Question: I was trying to develop a clustering algorithm tasked with finding k classes on a set of 2D points, (with k given as input) using use the Kruskal algorithm lightly modified to find k spanning trees instead of one.
I compared my output to a proposed optimum (1) using the rand index, which for k = 7 resulted on 95.5%. The comparison can be seen on the link below.
The set have 5 clearly spaced clusters that are easily classified by the algorithm, but the results are rather disappointing for k > 5, which is when things start to get tricky. I believe that my algorithm is correct, and maybe the data is particularly bad for a Kruskal approach. Single Linkage Agglomerative Clustering, such as Kruskal's, are known to perform badly at some problems since it reduces the assessment of cluster quality to a single similarity between a pair of points.
The idea of the algorithm is very simple:
- - -

Why is the algorithm failing like that? Is it Kruskal's fault? If so, why precisely? Any suggestions to improve the results abandoning Kruskal?
(1): Gionis, A., H. Mannila, and P. Tsaparas, Clustering aggregation. ACM Transactions on
Knowledge Discovery from Data(TKDD),2007.1(1):p.1-30.
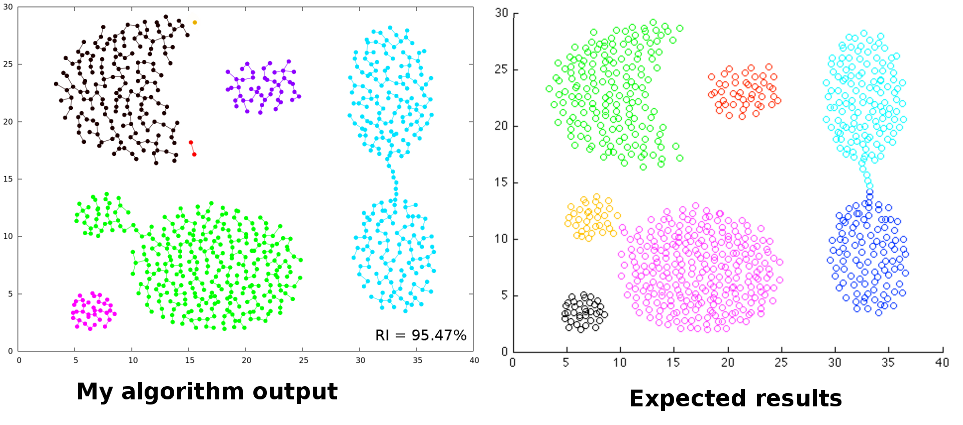
Answer: This is known as .
Kruskal seems to be a semi-clever way of computing single-linkage clustering. The naive approach for "hierarchical clustering" is 'O(n^3)', and the Kruskal approach should be 'O(n^2 log n)' due to having to sort the 'n^2' edges.
Note that SLINK can do single-linkage clustering in 'O(n^2)' runtime and 'O(n)' memory.
Have you tried loading your data set e.g. into <URL>, and compare your result to single-link clustering.
To get bette results, try other linkages (usually in 'O(n^3)' runtime) or density-based clustering such as <URL>. On this toy data set, 'epsilon=2' and 'minPts=5' should work good.